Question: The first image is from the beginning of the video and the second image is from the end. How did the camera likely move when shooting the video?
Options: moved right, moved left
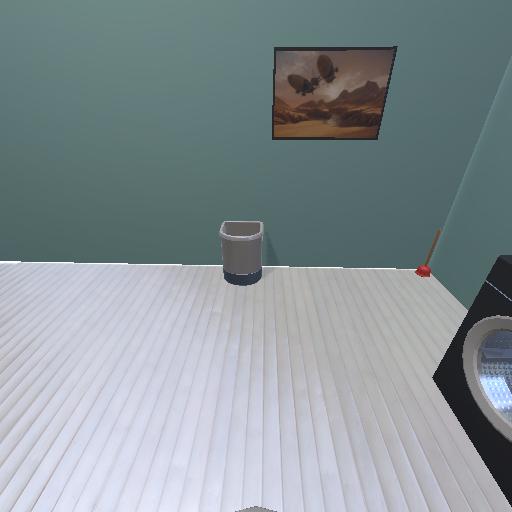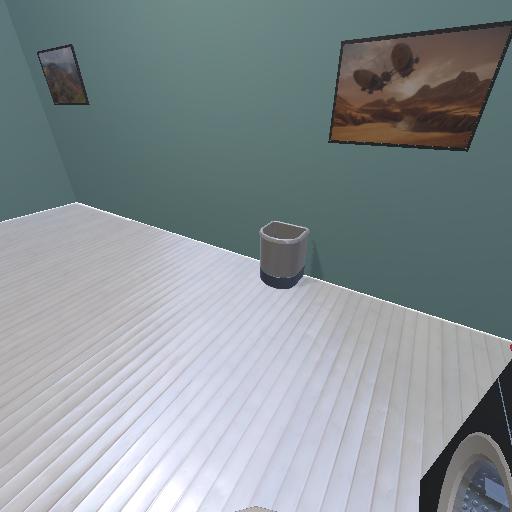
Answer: moved right